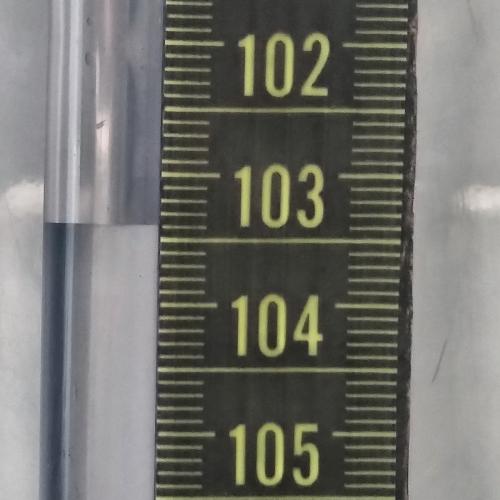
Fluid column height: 103.4 cm